Question: I have a strange exception on a UITextField. I solved it but have no clue as to why it does.
After running the application I set the UITextField appearance as follows:
'''
UITextField *textfieldAppearance = [UITextField appearance];
textfieldAppearance.font = [_theme textfieldFont];
textfieldAppearance.textColor = [_theme textfieldColor];
if (textDirectionRTL) {
textfieldAppearance.textAlignment = NSTextAlignmentRight;
}
textfieldAppearance.backgroundColor = [UIColor clearColor];
'''
As you can see, there's nothing unusual about it, but when the controller with the UITextField opens I get a __CFStringEncodeByteStream + 17 EXC_BAD_ACCESS exception.

The solution was to comment out the setting.
I have the exact same appearance setting on UITextView and everything's ok.
Moreover, when I set the UITextField backgroundColor in the code within awakeAfterUsingCoder, everything works like a charm.
I'm running the app in XCode Version 4.6.3 (4H1503) simulator
Any clue to this strange behavior?
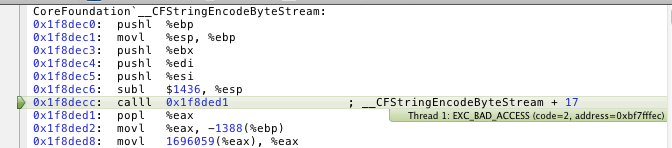
Answer: This is crashing because you are using the appearance proxy, which doesn't support all customisations. It doesn't seem to support backgroundColor so you will have to modify that on each text field individually